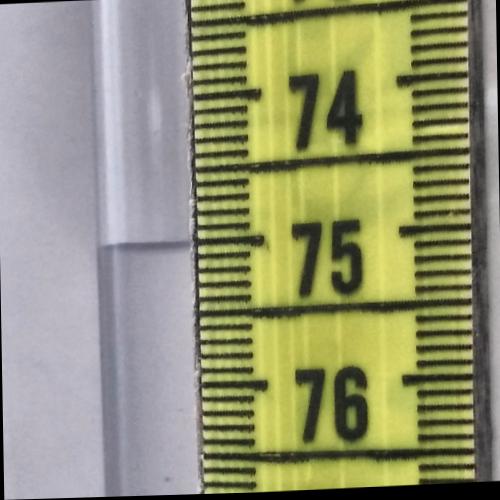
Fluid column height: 75.0 cm